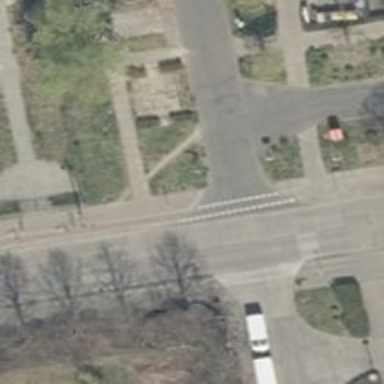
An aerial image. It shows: Unmarked crossing on the road.